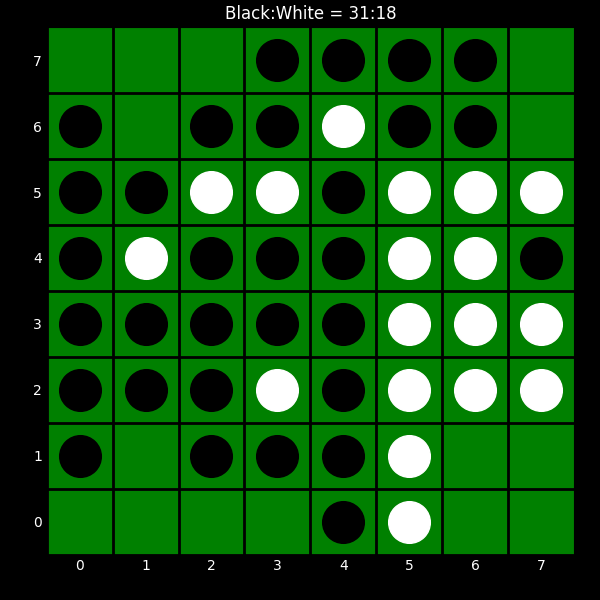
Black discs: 31
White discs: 18